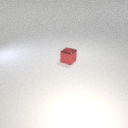
small red metal cube